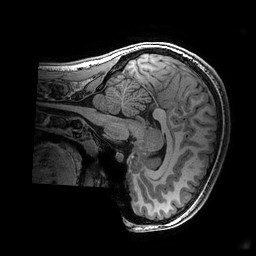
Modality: T1w
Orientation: sagittal
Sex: female
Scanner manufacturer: ge
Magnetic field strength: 3 T
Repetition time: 0.007664 s
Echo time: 0.00342 s